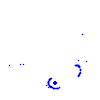
Particle: proton